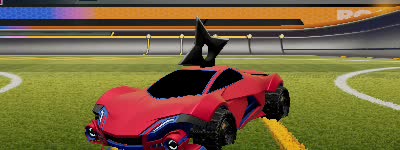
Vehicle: werewolf